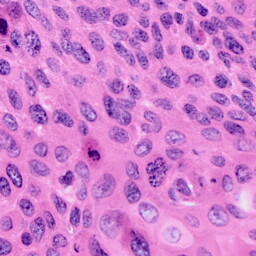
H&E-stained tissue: Cervix